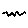
Label: zigzag